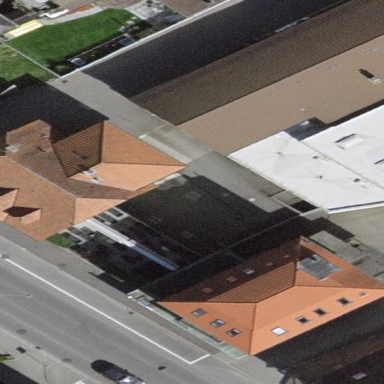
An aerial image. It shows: Building with hipped roof.